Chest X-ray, PA view. Patient: 5 years old, sex M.
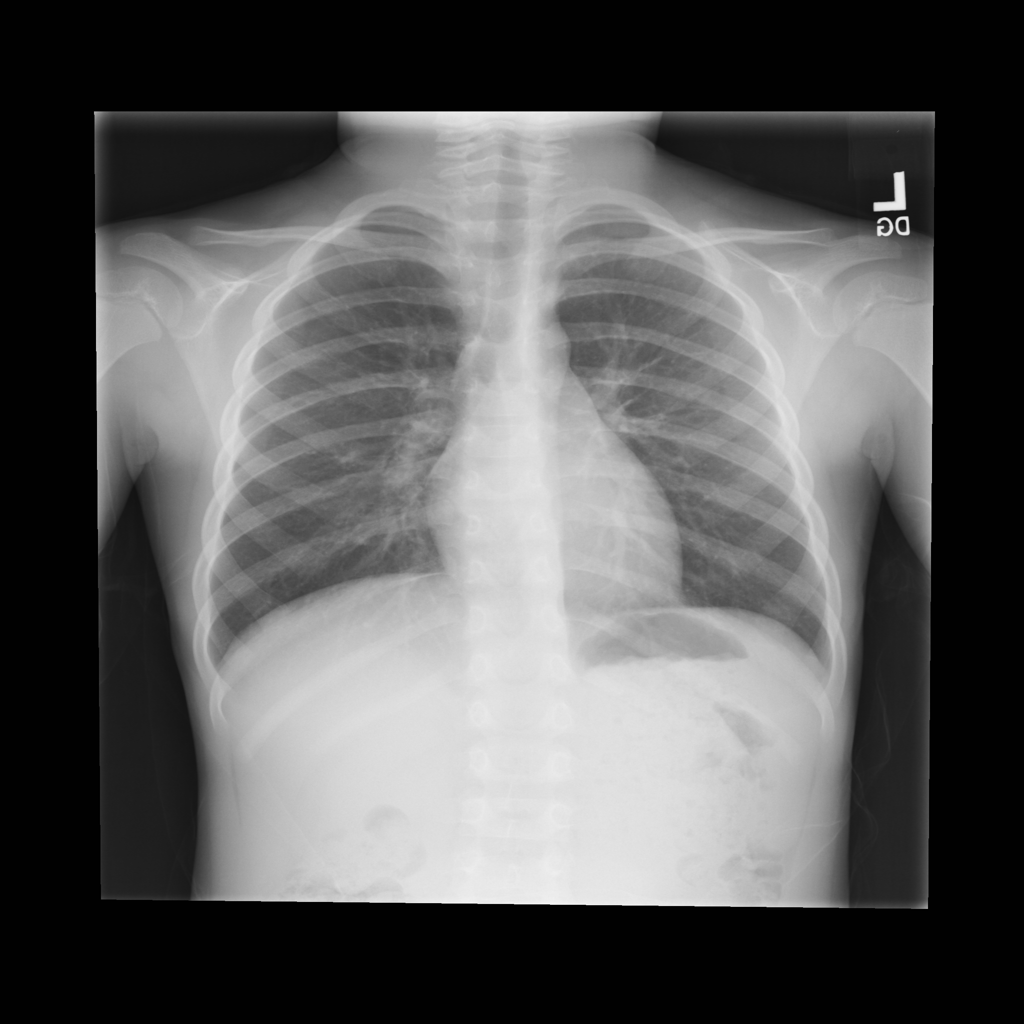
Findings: No Finding